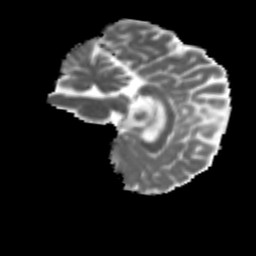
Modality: MD
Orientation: sagittal
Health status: ill
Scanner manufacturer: siemens
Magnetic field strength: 3 T
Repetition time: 6.8 s
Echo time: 0.097 s